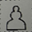
Piece: wP